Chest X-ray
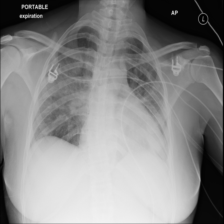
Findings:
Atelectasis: negative
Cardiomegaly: negative
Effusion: negative
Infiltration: negative
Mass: negative
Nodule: negative
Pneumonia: negative
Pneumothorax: negative
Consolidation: negative
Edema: negative
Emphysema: negative
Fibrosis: negative
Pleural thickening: negative
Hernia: negative